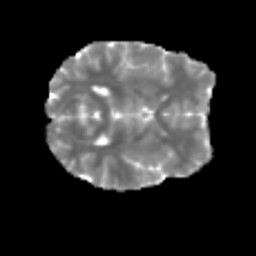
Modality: MD
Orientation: axial
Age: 25
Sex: female
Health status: healthy
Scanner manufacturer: siemens
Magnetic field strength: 3 T
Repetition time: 3.6 s
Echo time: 0.0964 s